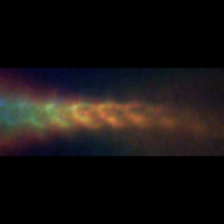
Taxon: Chaetoceros
Group: Diatoms